Field crop: maize
Growth stage: 1
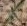
Species: atriplex